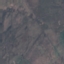
Land use / land cover: HerbaceousVegetation